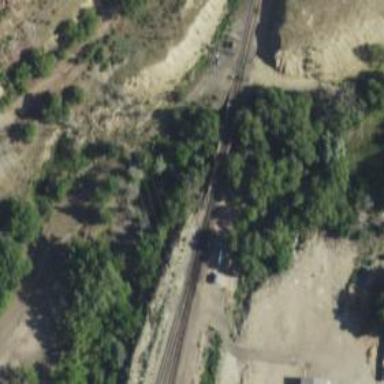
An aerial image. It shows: Railway junction.